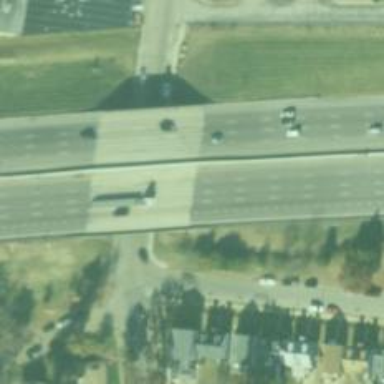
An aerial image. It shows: Bridge over motorway.